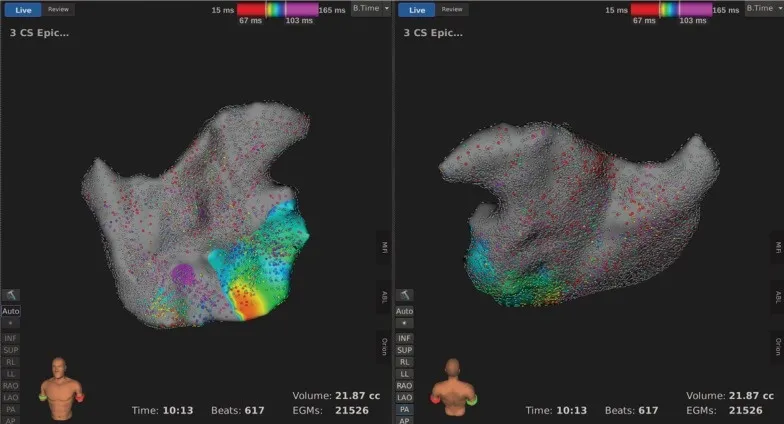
Activation map during coronary sinus pacing after the Cox maze IV procedure illustrating the epicardial left atrium with minimal activity (gray depicts less than 0.01 mV). From left to right: anteroposterior and posteroanterior views.
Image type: radiology (ct)